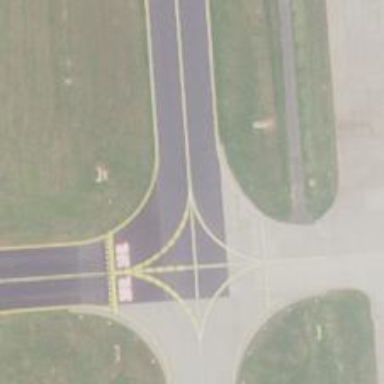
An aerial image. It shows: View of taxiway at the airport.